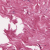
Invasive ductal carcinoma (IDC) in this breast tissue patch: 0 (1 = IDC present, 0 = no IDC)